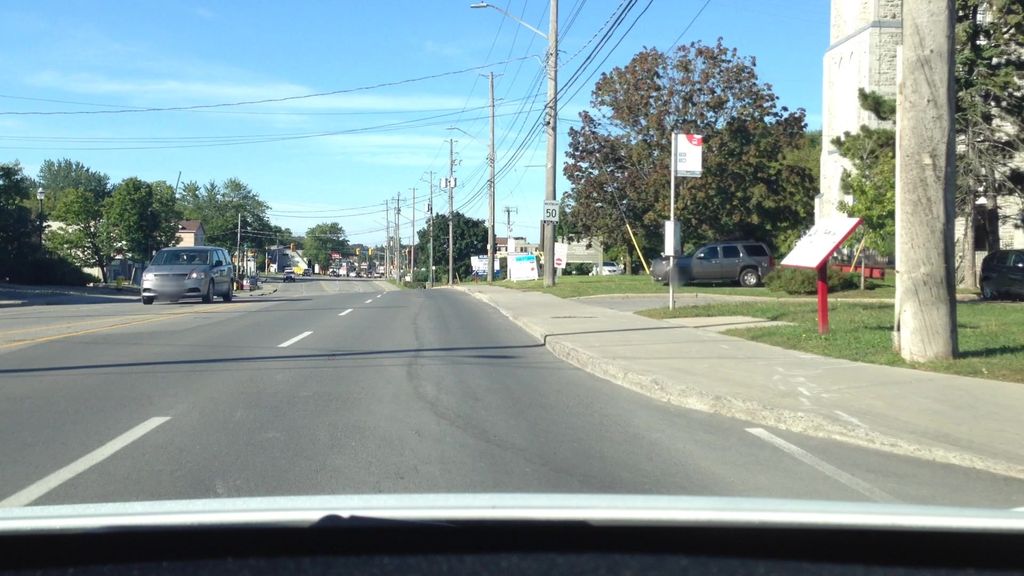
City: ottawa-gatineau